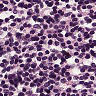
Metastatic tissue present: no